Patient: sex M, age 61
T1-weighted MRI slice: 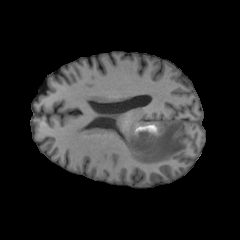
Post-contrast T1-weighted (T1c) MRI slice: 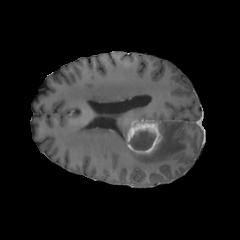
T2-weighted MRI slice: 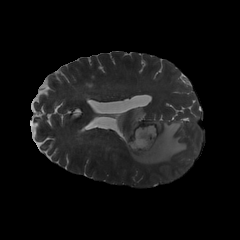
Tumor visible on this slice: yes
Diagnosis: Glioblastoma, IDH-wildtype
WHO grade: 4